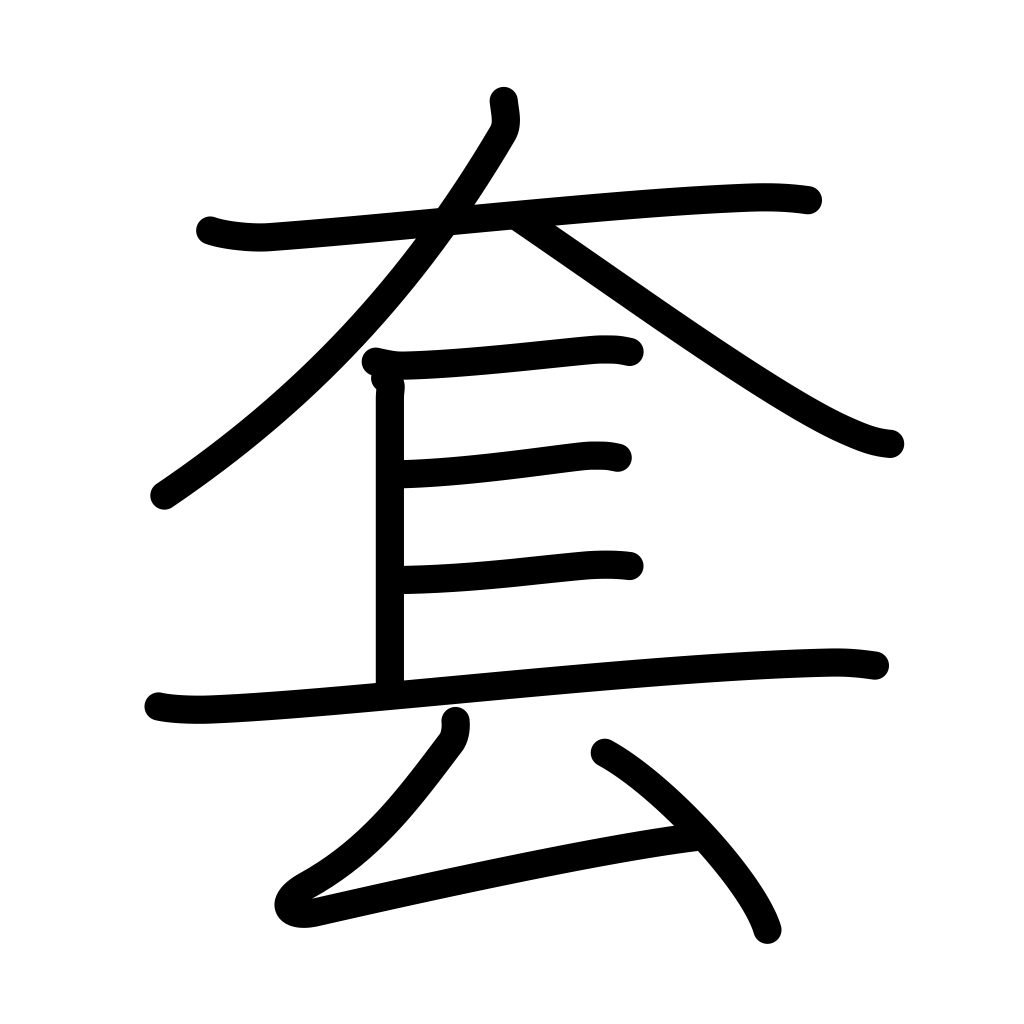
Meaning: accumulate, big and long, hackneyed